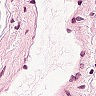
Metastatic tissue present: no